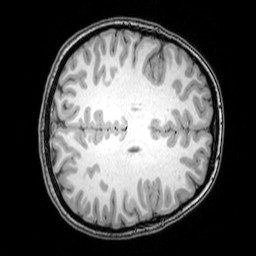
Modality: T1w
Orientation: axial
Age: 24
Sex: female
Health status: healthy
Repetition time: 0.081 s
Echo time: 0.037 s